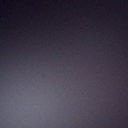
Screen state: off